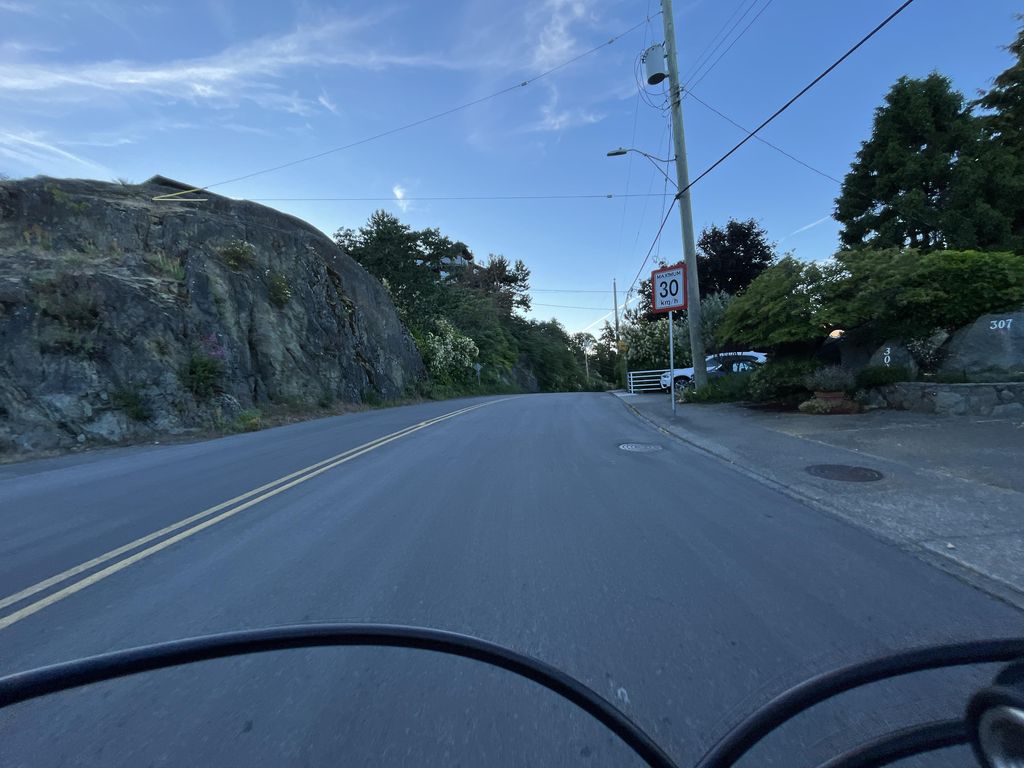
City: victoria